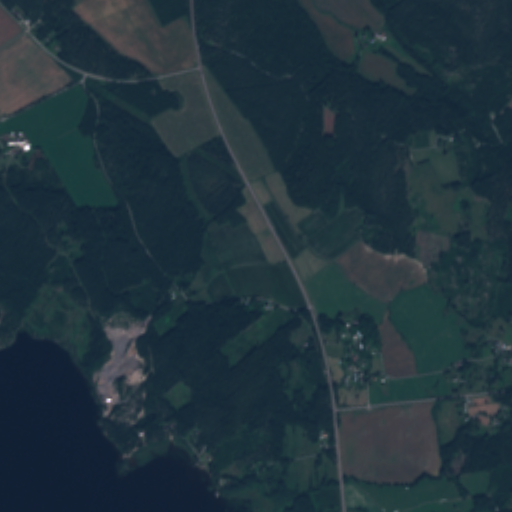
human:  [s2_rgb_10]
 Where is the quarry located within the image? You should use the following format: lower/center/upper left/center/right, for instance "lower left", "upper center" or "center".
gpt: The quarry is located in the lower left of the image.
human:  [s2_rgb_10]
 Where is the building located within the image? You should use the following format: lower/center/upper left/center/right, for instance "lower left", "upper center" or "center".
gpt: There is no building in the image.